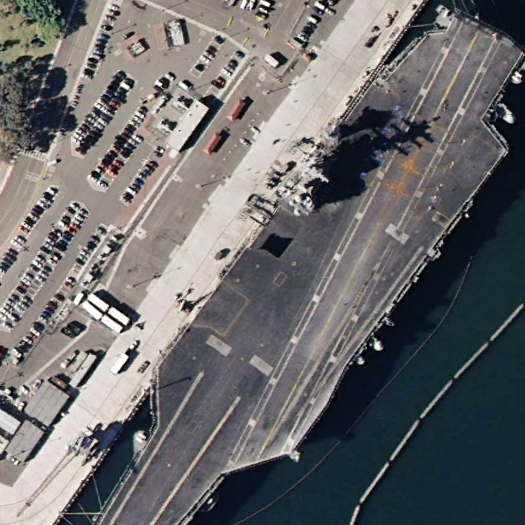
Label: aircraft_carrier